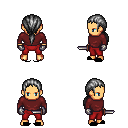
a pixel art fantasy rpg character, male body template, human, tanned skin, maroon long-sleeve shirt, red pants, gray ponytail hairstyle, metal gloves, black slippers, dagger, four views (front, back, left, right), 2x2 character sprite sheet, small pixel art, hard edges, no anti-aliasing